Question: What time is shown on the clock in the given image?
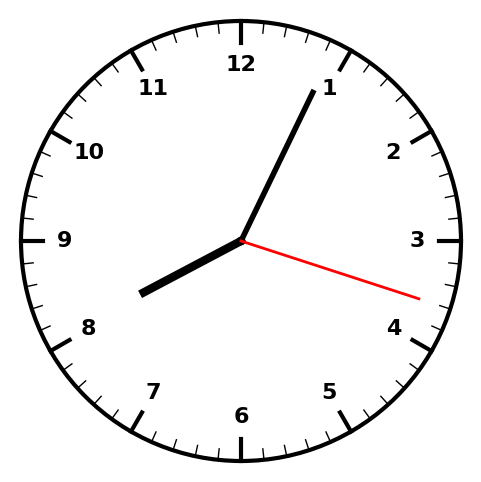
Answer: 08:04:18